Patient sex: M
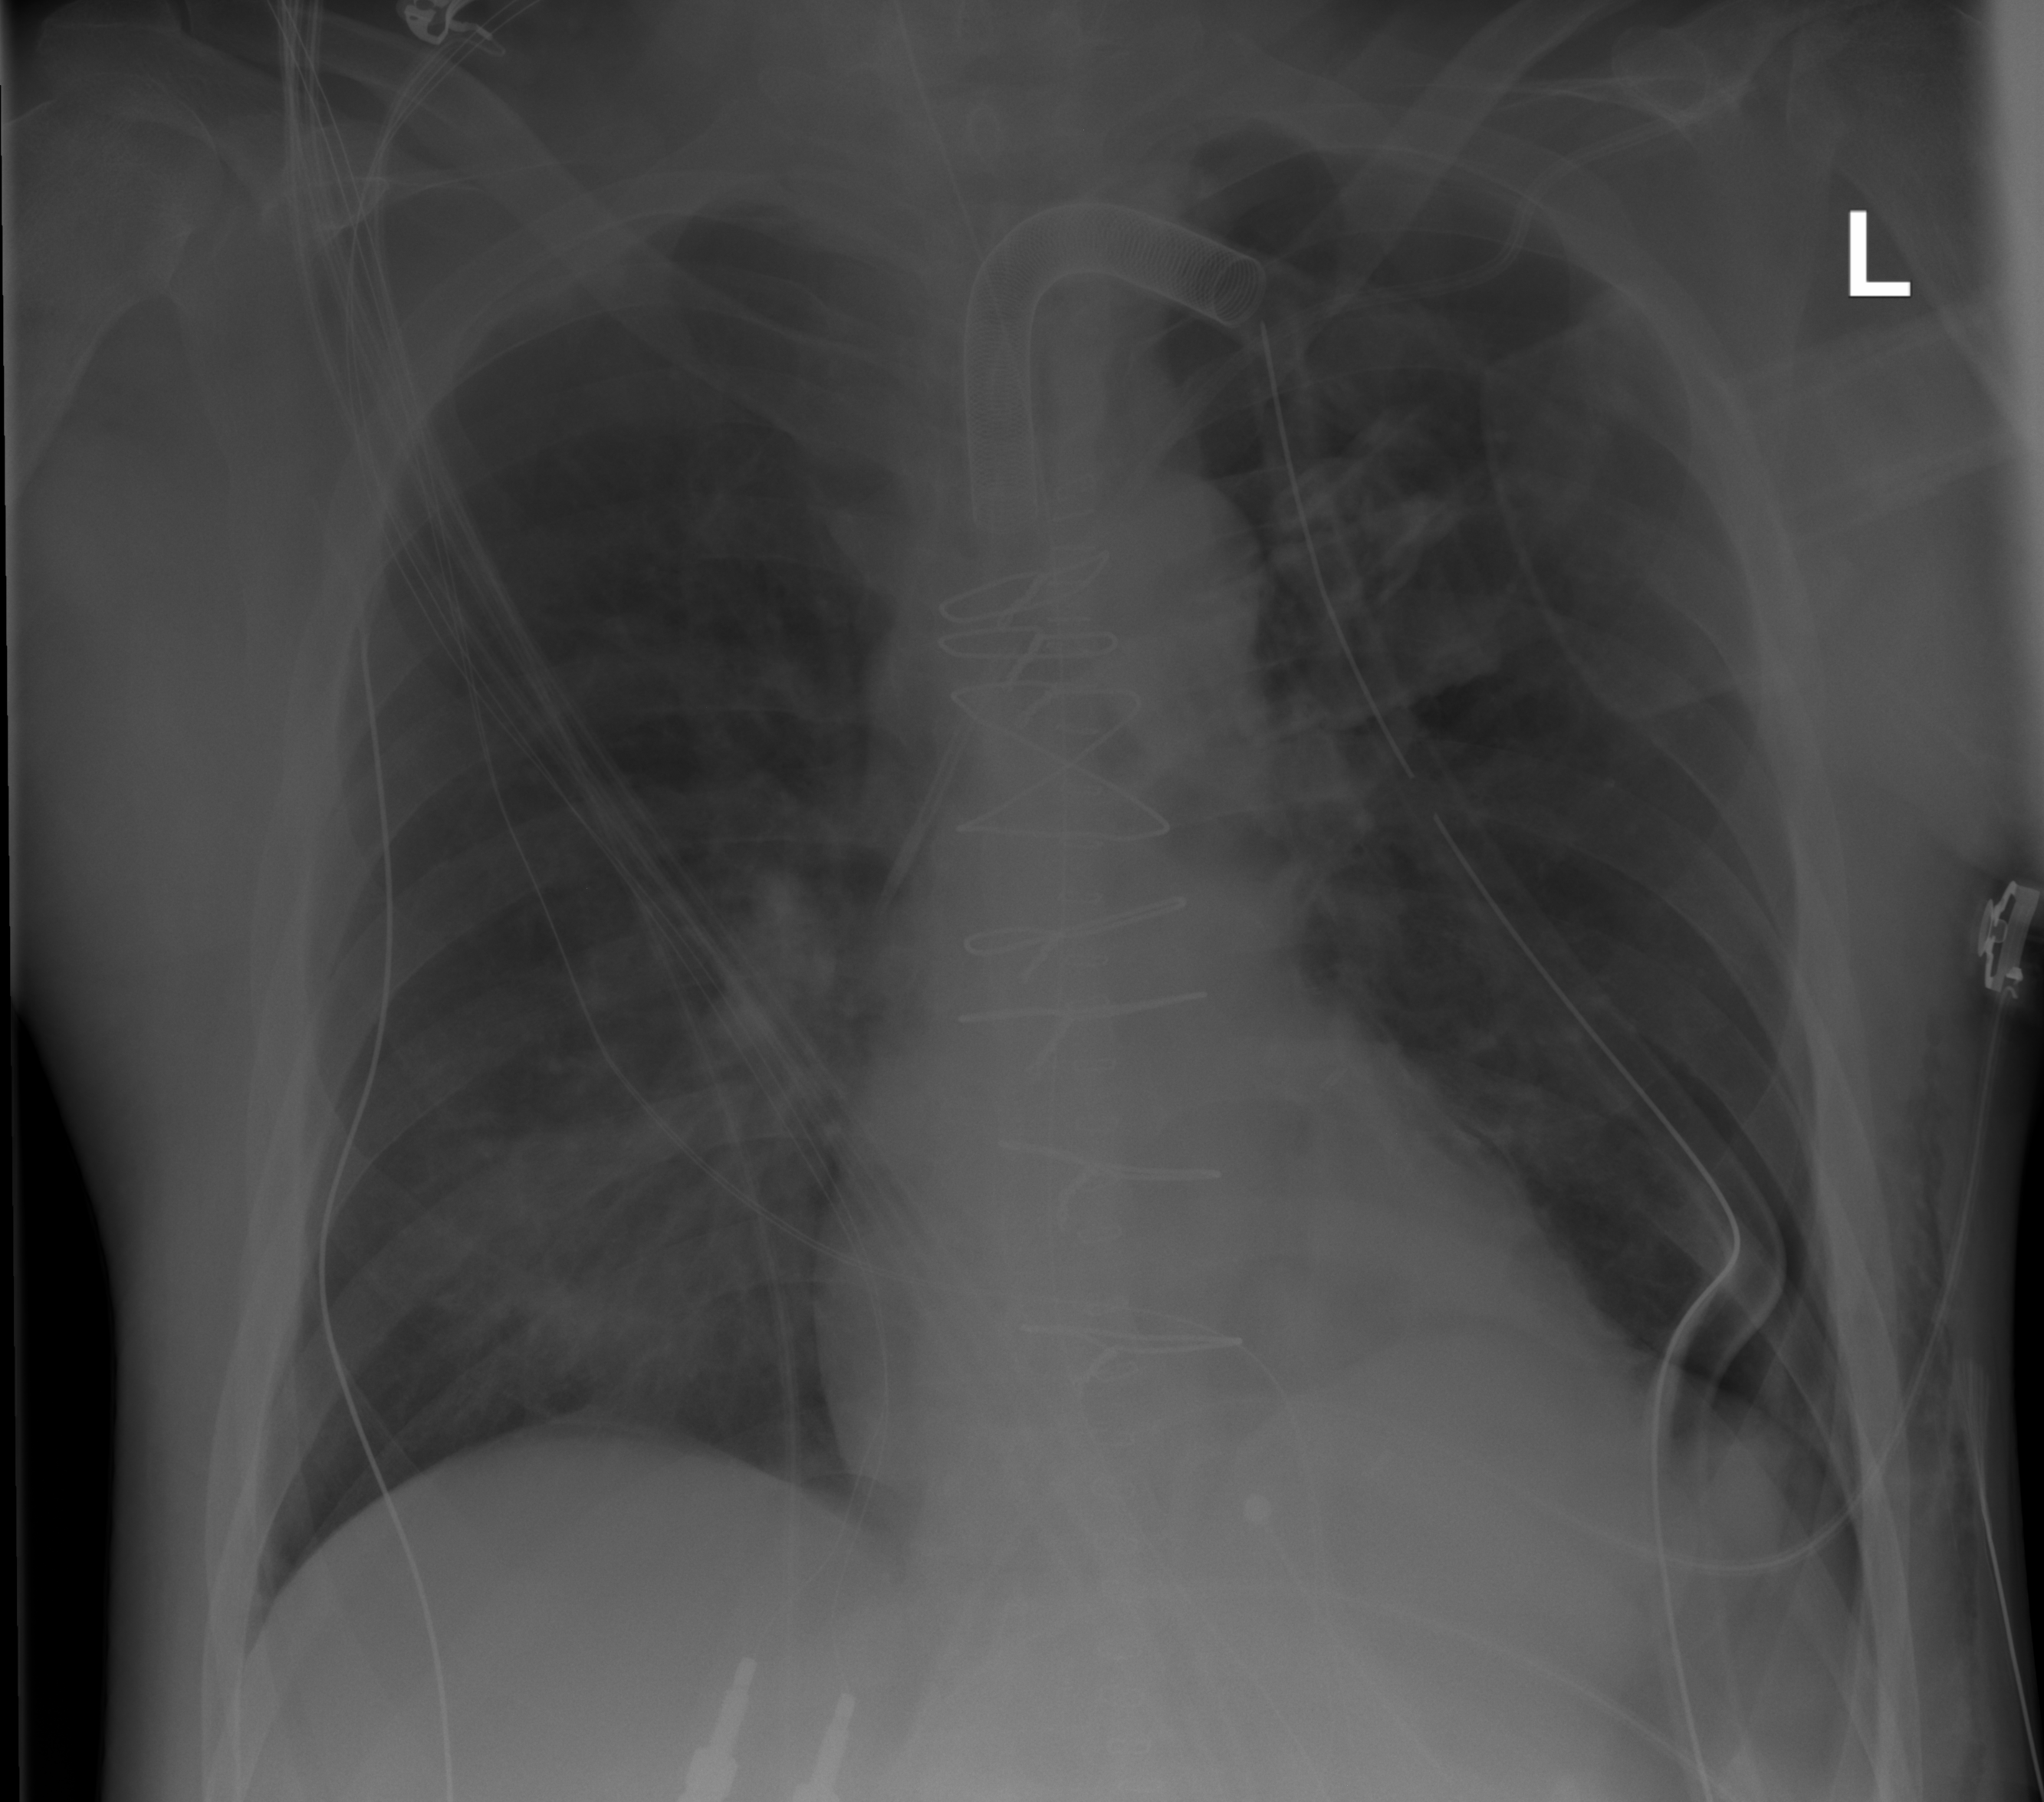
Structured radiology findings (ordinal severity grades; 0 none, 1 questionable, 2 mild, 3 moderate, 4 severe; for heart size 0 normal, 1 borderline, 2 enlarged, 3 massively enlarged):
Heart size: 0
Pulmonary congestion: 0
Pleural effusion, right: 0
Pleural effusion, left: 0
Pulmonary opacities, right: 2
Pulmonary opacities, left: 0
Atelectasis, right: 0
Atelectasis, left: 2